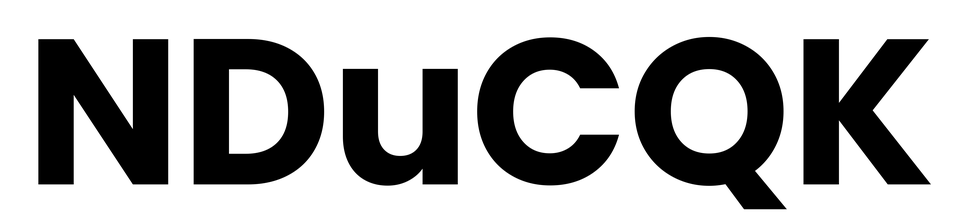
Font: Poppins-Bold